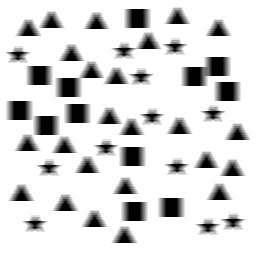
Squares: 12
Triangles: 24
Stars: 12
Total shapes: 48